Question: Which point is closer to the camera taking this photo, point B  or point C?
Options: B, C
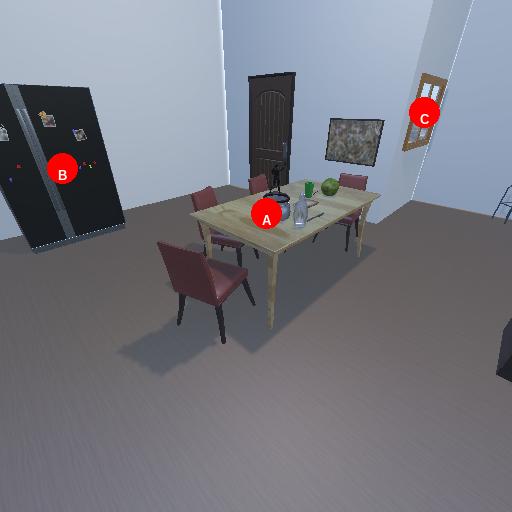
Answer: B